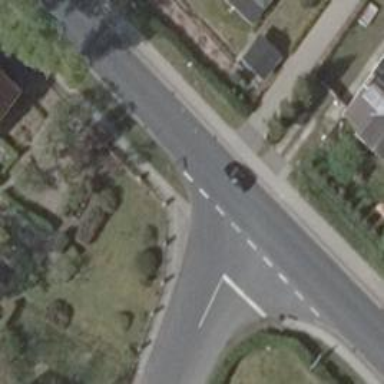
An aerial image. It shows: Footway.